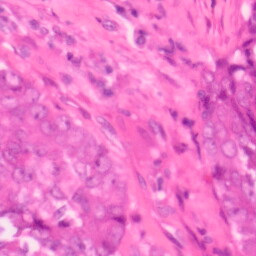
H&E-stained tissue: Colon